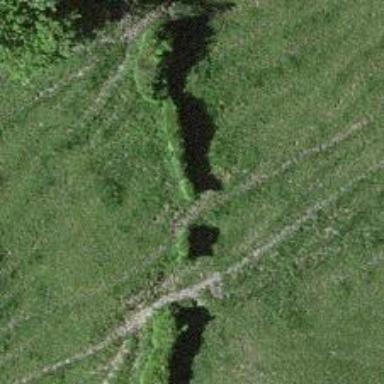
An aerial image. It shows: Hedge barrier.